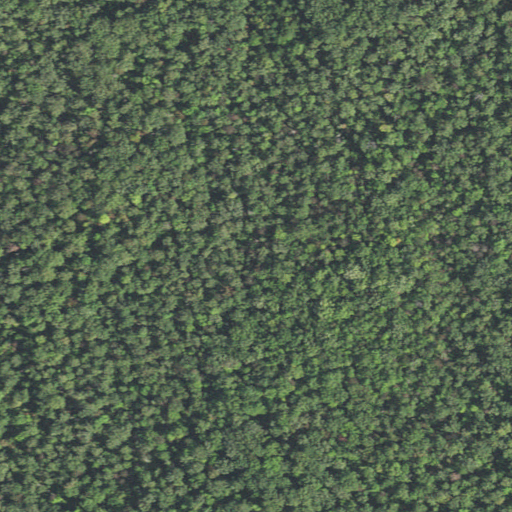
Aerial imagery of cape in Virginia named Mathias Point Neck containing woody wetlands, mixed forest, and evergreen forest